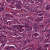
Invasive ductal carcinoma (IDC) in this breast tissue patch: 1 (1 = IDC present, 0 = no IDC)